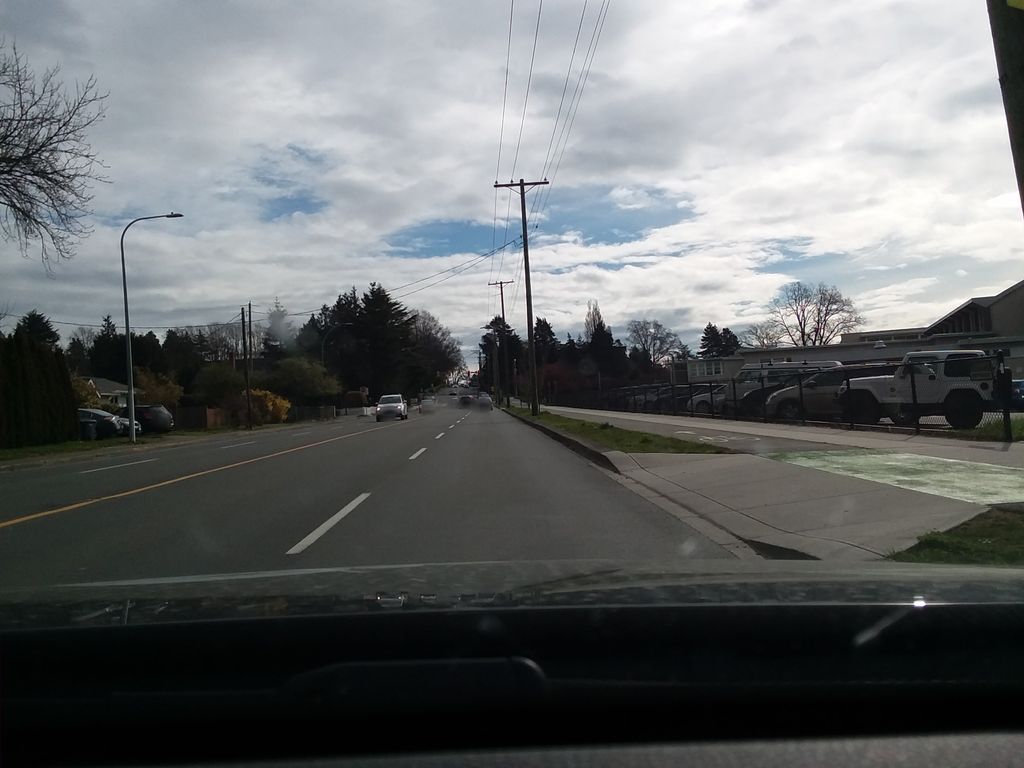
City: victoria